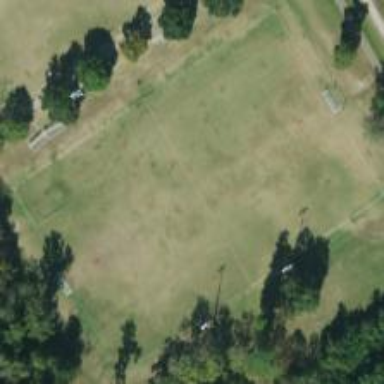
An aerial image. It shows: Soccer pitch for leisureland activities.